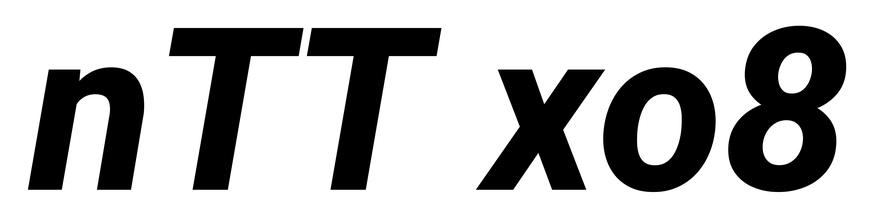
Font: Roboto-Italic_ExtraBold_Italic